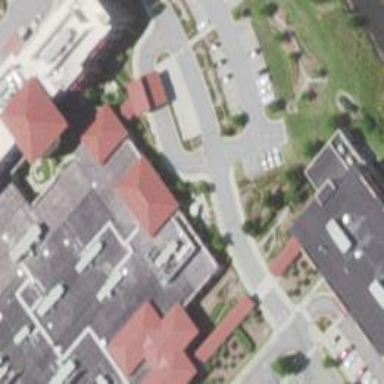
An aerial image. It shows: Hospital.